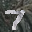
Label: 7